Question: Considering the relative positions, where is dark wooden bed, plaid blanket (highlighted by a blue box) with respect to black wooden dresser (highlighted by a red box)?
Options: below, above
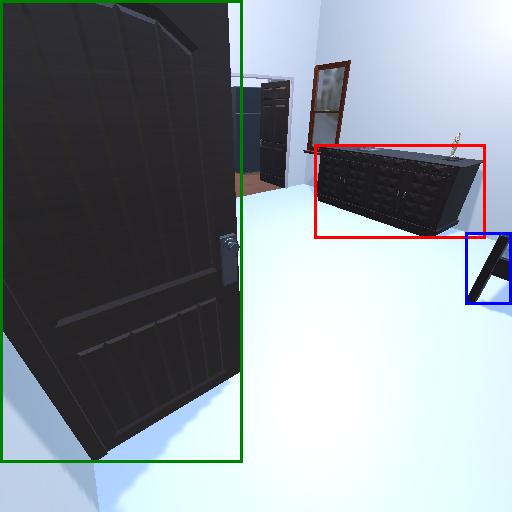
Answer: below